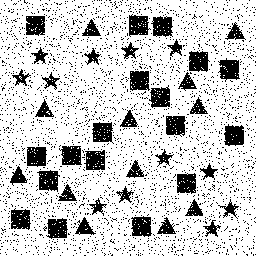
Squares: 18
Triangles: 12
Stars: 12
Total shapes: 42